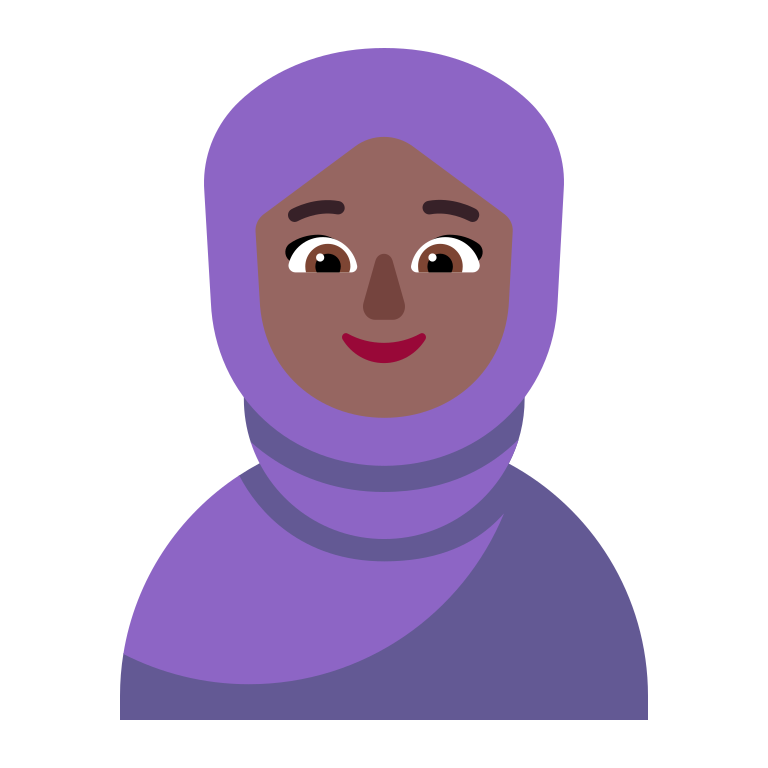
woman with headscarf flat  dark